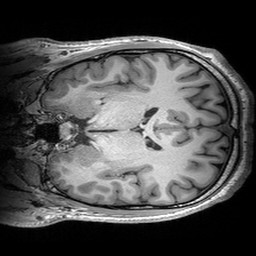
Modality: T1w
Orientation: coronal
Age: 26
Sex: male
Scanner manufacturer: siemens
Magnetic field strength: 3 T
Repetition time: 2.53 s
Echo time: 0.00299 s